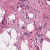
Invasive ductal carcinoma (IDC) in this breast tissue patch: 1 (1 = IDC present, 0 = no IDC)